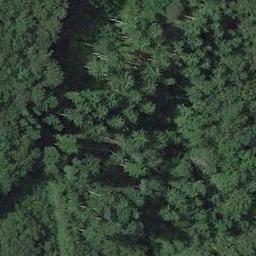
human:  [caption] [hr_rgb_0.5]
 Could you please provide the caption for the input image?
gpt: The forest has a lot of dense dark green trees and a clearing is also in the forest .

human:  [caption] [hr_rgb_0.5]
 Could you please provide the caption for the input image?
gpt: The grass is in the middle of the forest .

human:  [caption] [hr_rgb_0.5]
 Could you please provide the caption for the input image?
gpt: This is a dense forest .

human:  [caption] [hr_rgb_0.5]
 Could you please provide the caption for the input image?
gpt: Many green trees are in a forest .

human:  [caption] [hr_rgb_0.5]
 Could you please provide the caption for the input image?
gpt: A forest with many green trees .